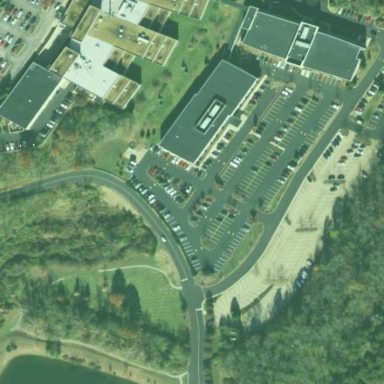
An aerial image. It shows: Hospital providing healthcare services.